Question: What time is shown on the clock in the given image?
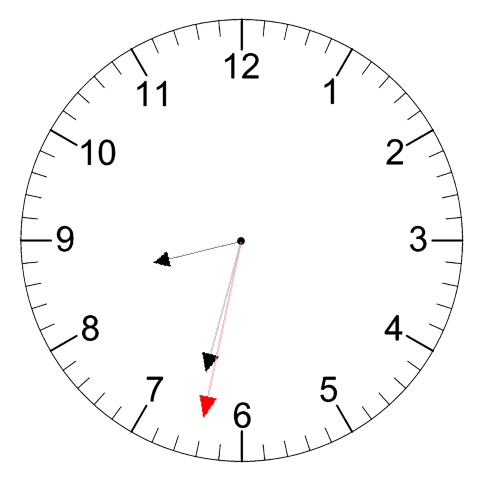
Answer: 08:32:32